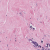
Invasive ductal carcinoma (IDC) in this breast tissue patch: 1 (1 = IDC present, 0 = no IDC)